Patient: sex M, age 75
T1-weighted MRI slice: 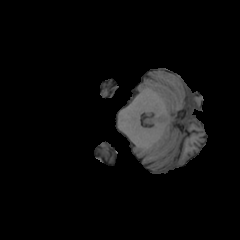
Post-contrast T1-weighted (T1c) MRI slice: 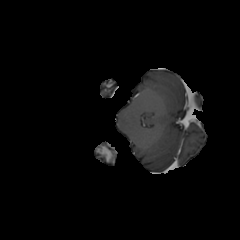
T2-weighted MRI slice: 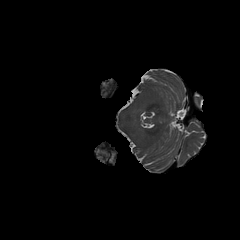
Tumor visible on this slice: yes
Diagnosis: Glioblastoma, IDH-wildtype
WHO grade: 4